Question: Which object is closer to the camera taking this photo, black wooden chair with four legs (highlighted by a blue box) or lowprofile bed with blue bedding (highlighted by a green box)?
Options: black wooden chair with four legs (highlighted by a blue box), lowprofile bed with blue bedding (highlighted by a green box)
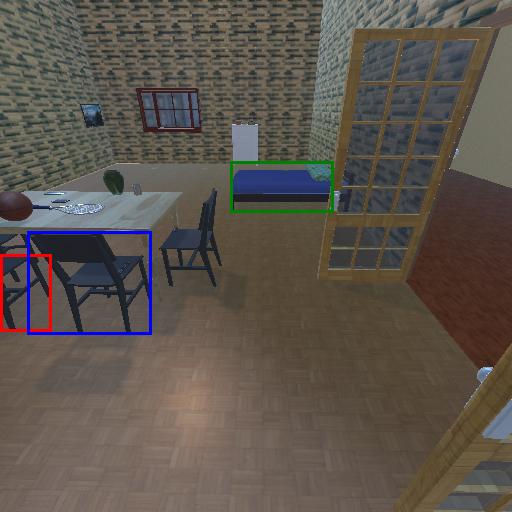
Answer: black wooden chair with four legs (highlighted by a blue box)